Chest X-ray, PA view. Patient: 25 years old, sex F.
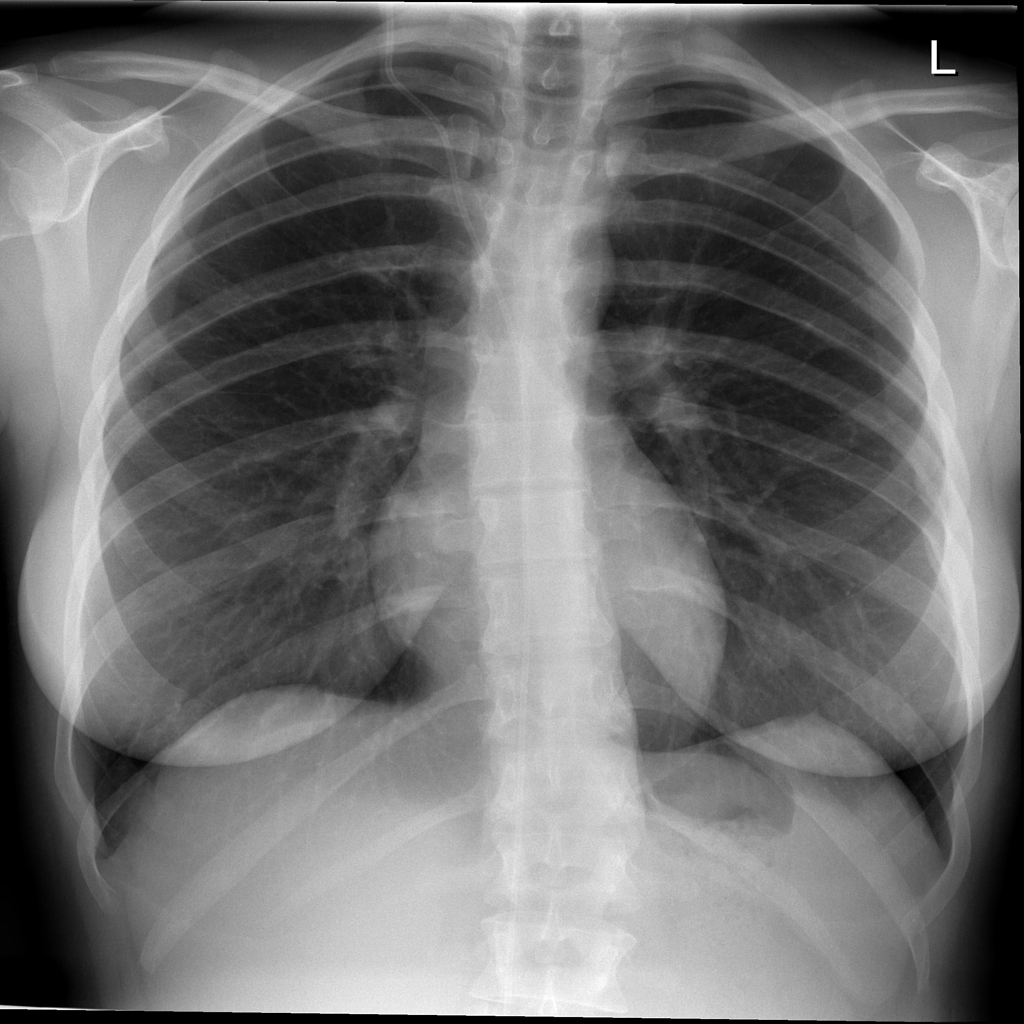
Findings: No Finding